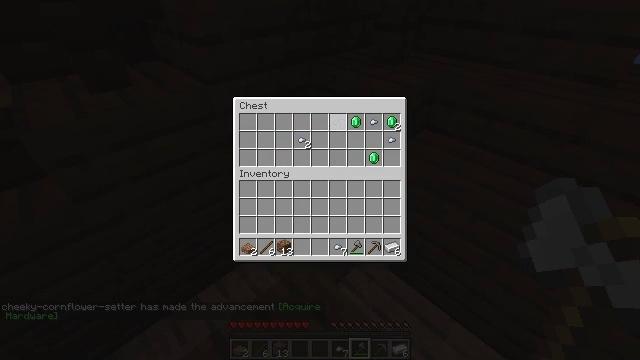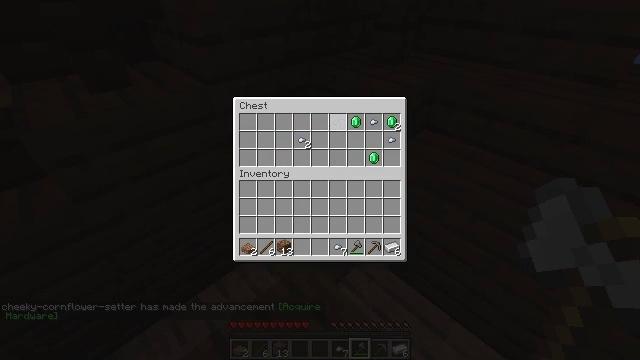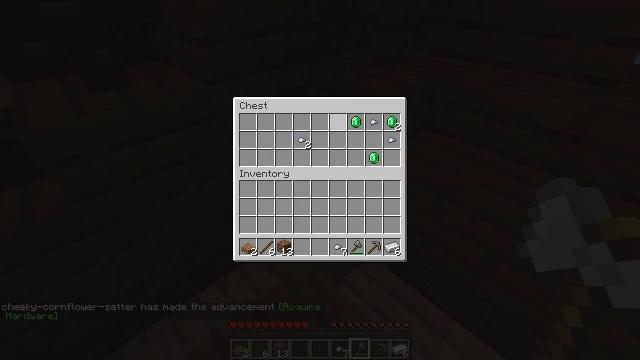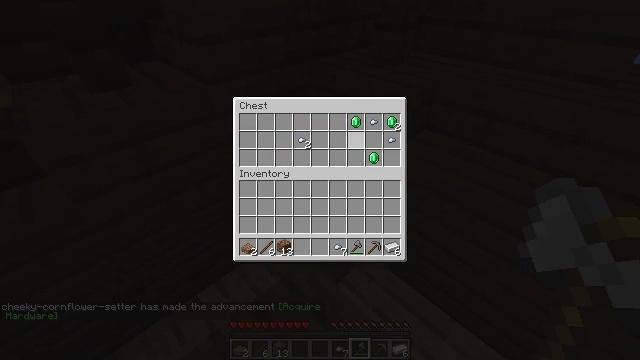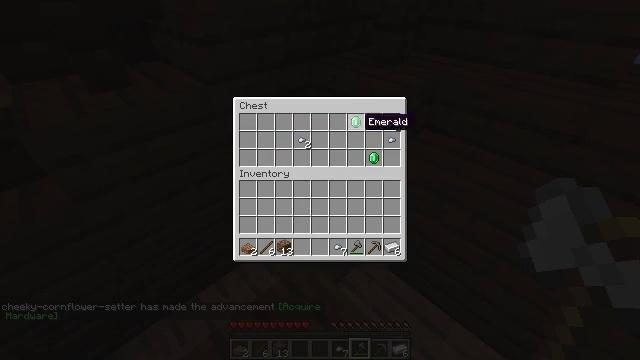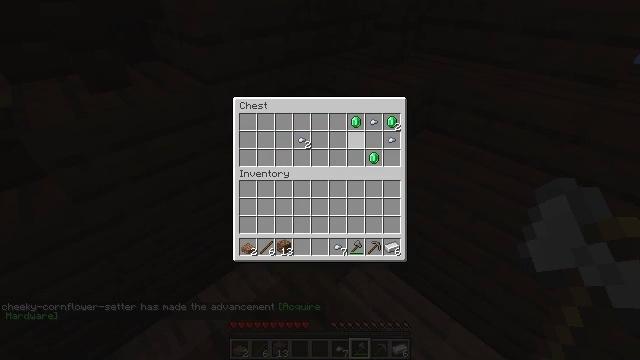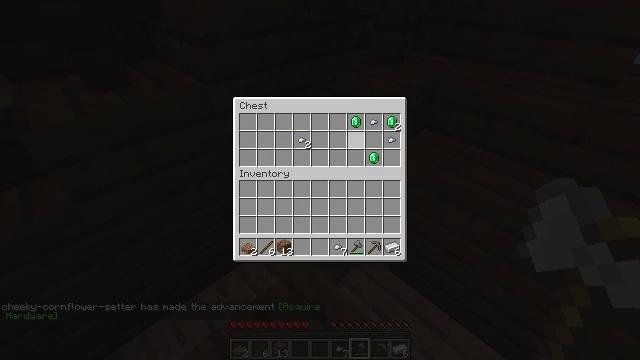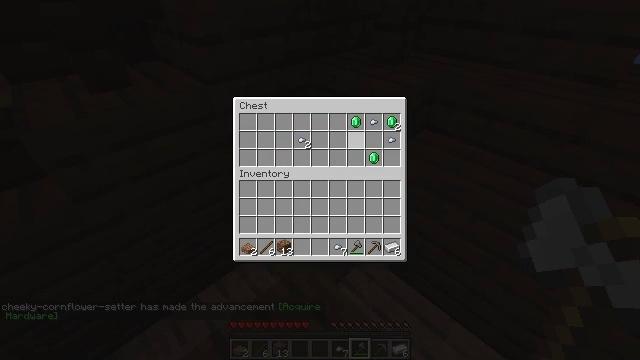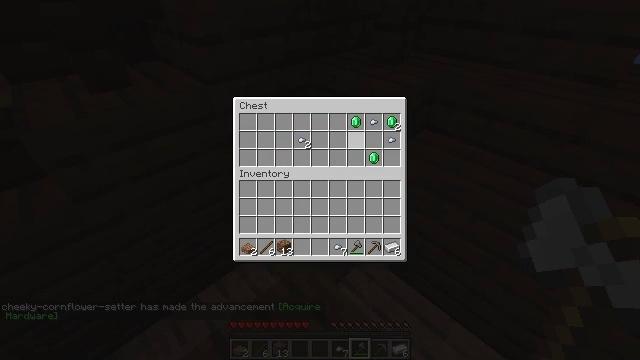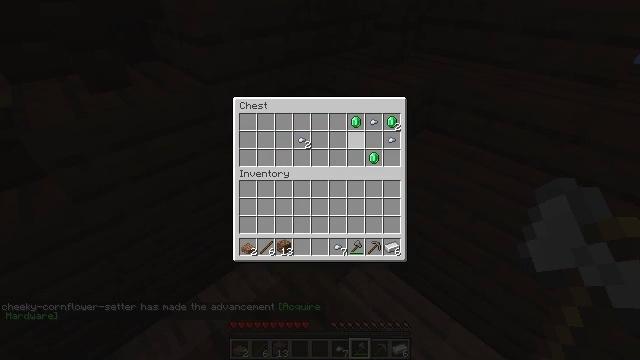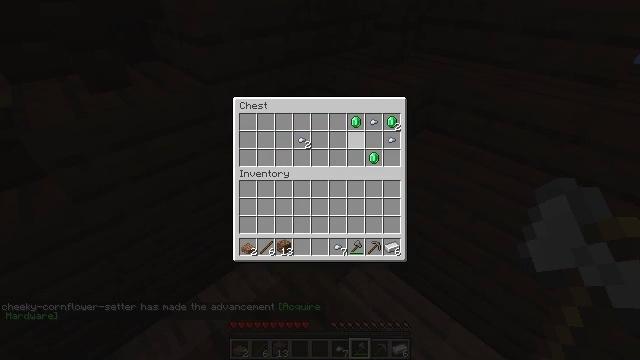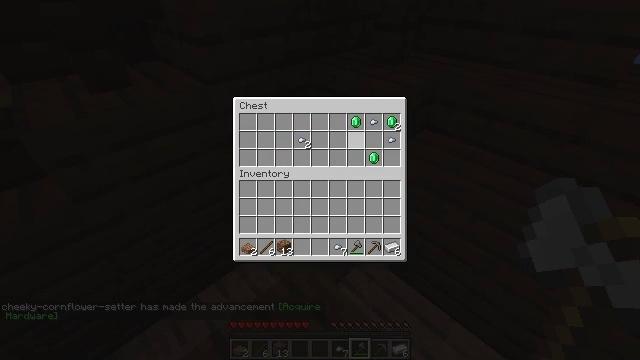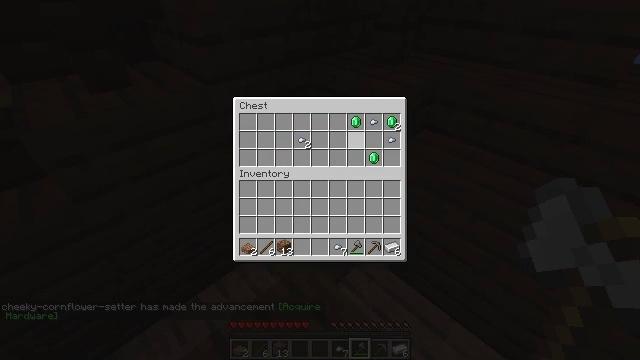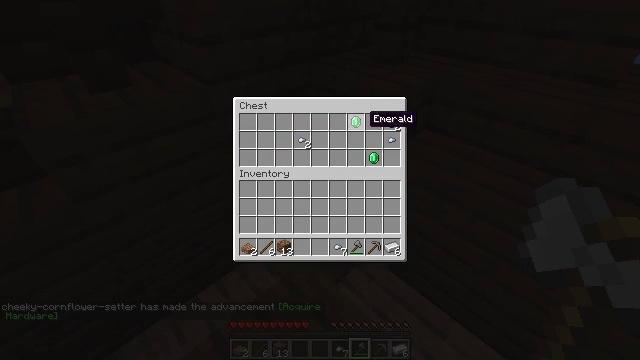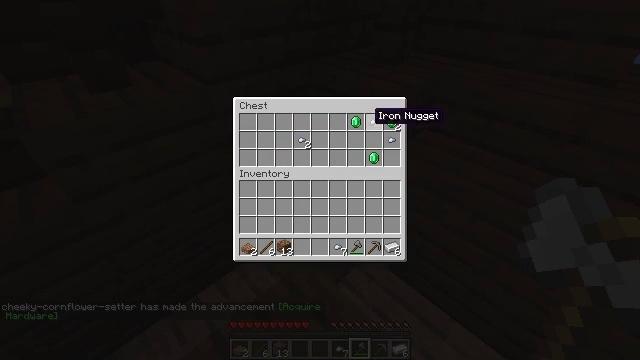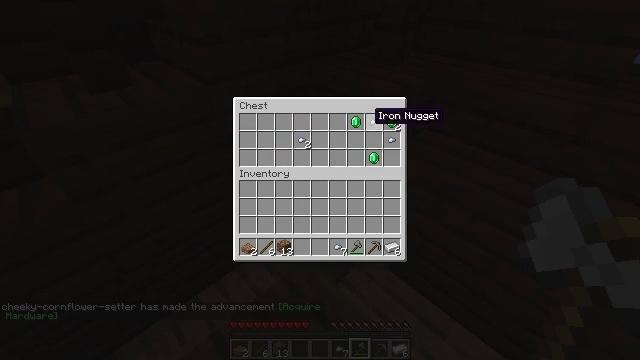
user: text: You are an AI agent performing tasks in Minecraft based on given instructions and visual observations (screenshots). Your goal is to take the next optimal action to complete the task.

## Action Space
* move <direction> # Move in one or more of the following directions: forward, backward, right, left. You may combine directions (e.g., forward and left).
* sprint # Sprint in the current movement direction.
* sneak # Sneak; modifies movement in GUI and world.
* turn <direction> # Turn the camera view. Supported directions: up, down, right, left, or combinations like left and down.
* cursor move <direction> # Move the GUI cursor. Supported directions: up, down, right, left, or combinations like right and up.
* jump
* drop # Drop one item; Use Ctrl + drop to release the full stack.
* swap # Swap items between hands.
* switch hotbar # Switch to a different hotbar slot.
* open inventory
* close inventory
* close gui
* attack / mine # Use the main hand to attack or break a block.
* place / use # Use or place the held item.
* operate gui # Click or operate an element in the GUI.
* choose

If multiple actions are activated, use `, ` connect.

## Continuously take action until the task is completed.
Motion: motion action
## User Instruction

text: Mine the jungle slab from a structure.
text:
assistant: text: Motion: sneak
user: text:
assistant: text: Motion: sneak
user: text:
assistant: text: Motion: sneak
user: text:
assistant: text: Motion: sneak, cursor move right
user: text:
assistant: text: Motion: sneak
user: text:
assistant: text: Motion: sneak
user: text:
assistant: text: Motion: sneak
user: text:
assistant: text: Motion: sneak
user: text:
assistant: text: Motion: sneak
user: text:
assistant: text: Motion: sneak
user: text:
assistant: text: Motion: sneak
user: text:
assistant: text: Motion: sneak
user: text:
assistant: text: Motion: sneak
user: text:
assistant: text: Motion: sneak
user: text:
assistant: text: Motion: sneak
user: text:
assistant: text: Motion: sneak
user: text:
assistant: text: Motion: sneak
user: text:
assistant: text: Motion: sneak
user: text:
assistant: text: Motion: sneak, operate gui
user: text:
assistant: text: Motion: sneak, operate gui
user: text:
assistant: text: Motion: sneak, operate gui
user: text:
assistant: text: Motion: sneak
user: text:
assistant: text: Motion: sneak
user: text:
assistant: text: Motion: sneak
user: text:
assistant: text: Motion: sneak
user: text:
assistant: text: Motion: sneak
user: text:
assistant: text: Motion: sneak
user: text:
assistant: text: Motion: sneak
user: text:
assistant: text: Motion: sneak
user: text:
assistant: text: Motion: sneak